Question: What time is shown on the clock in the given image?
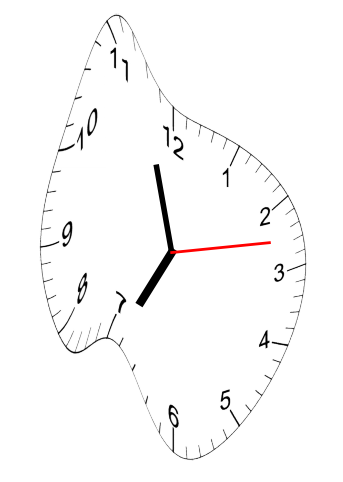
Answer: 06:57:13